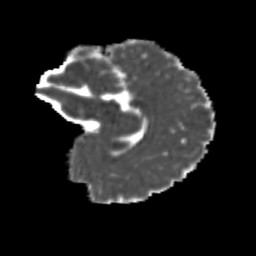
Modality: MD
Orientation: sagittal
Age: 11
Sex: male
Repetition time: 9.4 s
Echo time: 0.089 s